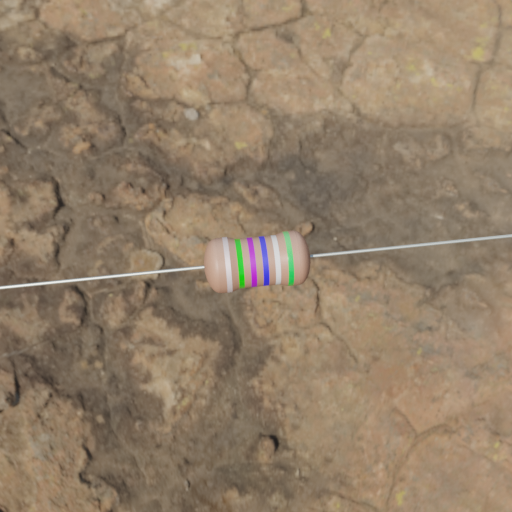
Resistor colour bands (in order): silver, green, violet, blue, silver, green